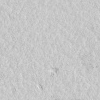
Atmospheric dust classification: not_dusty